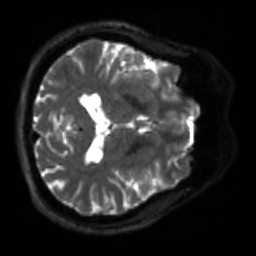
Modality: sbref
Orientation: axial
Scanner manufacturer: siemens
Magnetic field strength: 3 T
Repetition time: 4 s
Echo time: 0.0594 s